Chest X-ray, PA view. Patient: 38 years old, sex F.
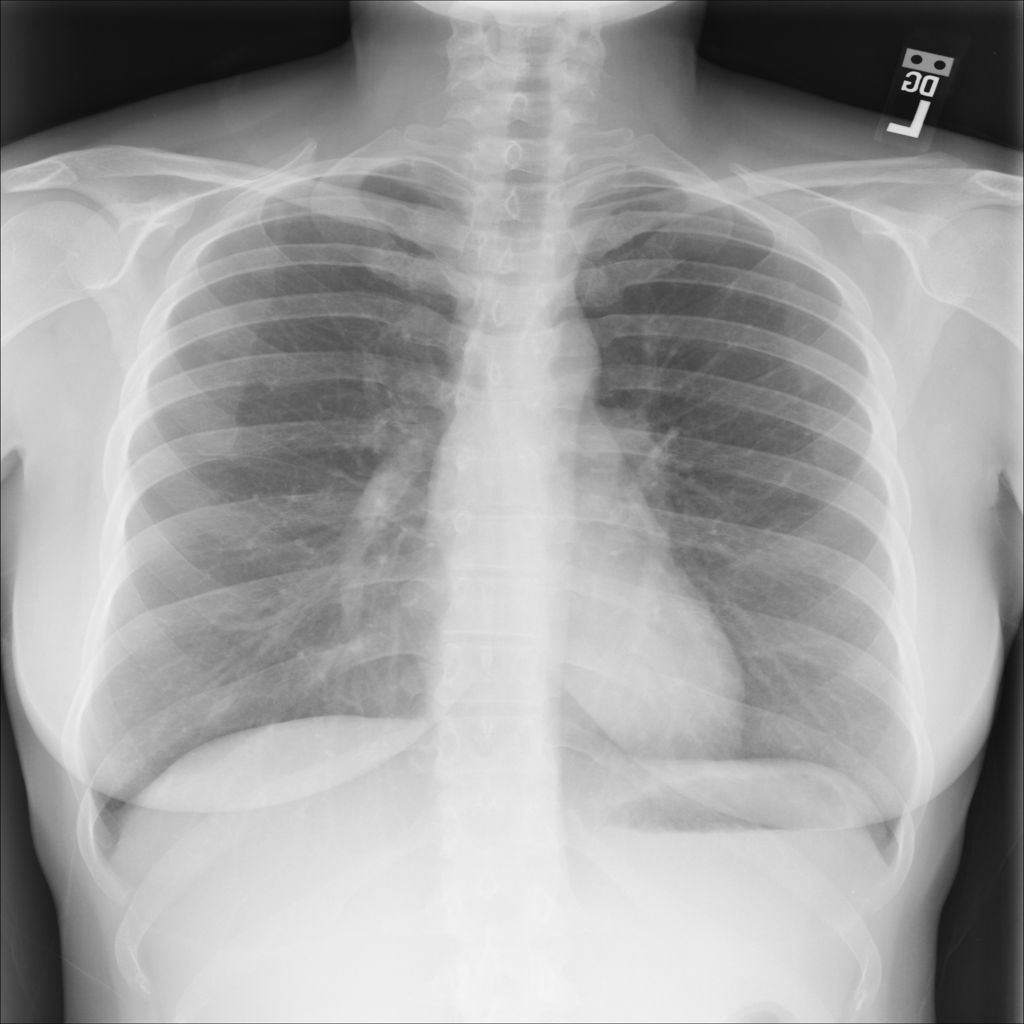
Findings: No Finding